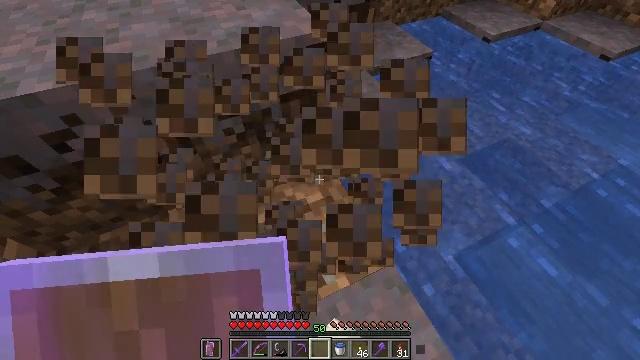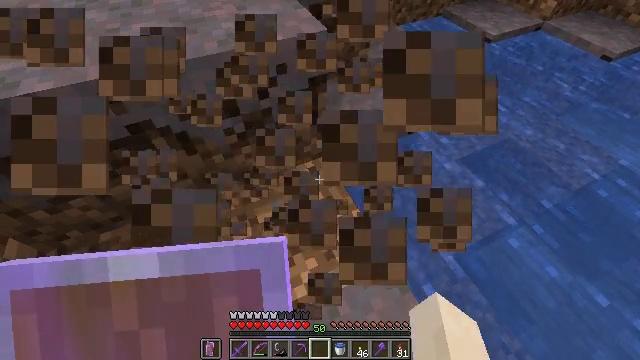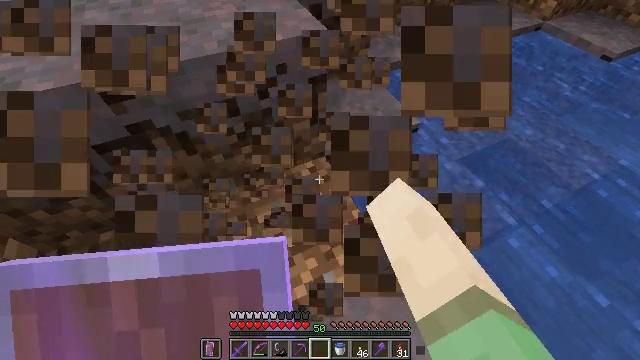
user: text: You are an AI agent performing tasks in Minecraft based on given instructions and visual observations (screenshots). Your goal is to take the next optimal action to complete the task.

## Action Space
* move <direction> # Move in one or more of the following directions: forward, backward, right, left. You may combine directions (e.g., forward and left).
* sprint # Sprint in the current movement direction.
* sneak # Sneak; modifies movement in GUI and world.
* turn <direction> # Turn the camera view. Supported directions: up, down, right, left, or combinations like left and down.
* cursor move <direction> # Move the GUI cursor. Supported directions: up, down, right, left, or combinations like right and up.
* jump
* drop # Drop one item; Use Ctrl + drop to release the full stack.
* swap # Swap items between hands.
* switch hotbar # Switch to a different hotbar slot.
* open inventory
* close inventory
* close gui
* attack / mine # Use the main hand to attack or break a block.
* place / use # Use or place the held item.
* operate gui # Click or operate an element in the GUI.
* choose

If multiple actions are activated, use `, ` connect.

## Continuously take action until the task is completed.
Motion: motion action
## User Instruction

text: Dig up the grassy mycelium.
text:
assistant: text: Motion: attack / mine
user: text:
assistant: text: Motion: attack / mine
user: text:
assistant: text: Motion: attack / mine